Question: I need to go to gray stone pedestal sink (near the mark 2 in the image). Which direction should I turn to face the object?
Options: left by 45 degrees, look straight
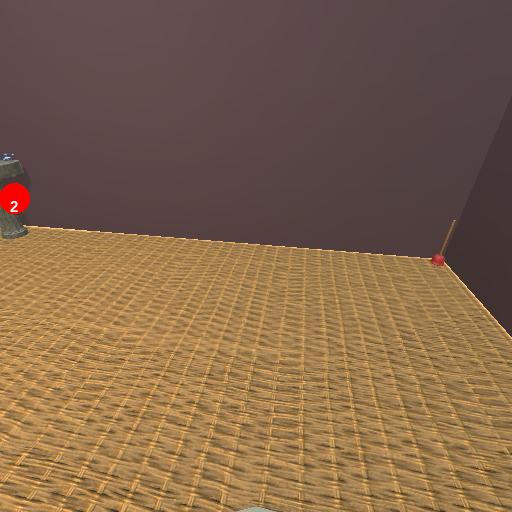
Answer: left by 45 degrees